Question: I had a small problem in my wordpress code I need to show a wordpress wp_editor in my page where it has array of values.the values are defined like the following
'''
$fields[] = array(
'name' => __('Class', 'my-theme'),
'desc' => __('', 'my-theme'),
'id' => 'class'.$n,
'std' => ( ( isset($class_text[$n]['class']) ) ? $class_text[$n]['class'] : '' ),
'type' => 'text');
'''
When I define my wp_editor like the above array it doesn't display where I want. Instead all the editors displayed at the top before any content in all pages.
I tried like the following set of array for the editor:
'''
$fields[] = array(
'name' => __('My Content', 'my-theme'),
'id' => 'sectioncontent'.$n,
'std' => ( ( isset($class_text[$n]['content']) ) ? $class_text[$n]['content'] : '' ),
'type' => wp_editor( '', 'sectioncontent'.$n ));
'''
Attached the image of my problem:

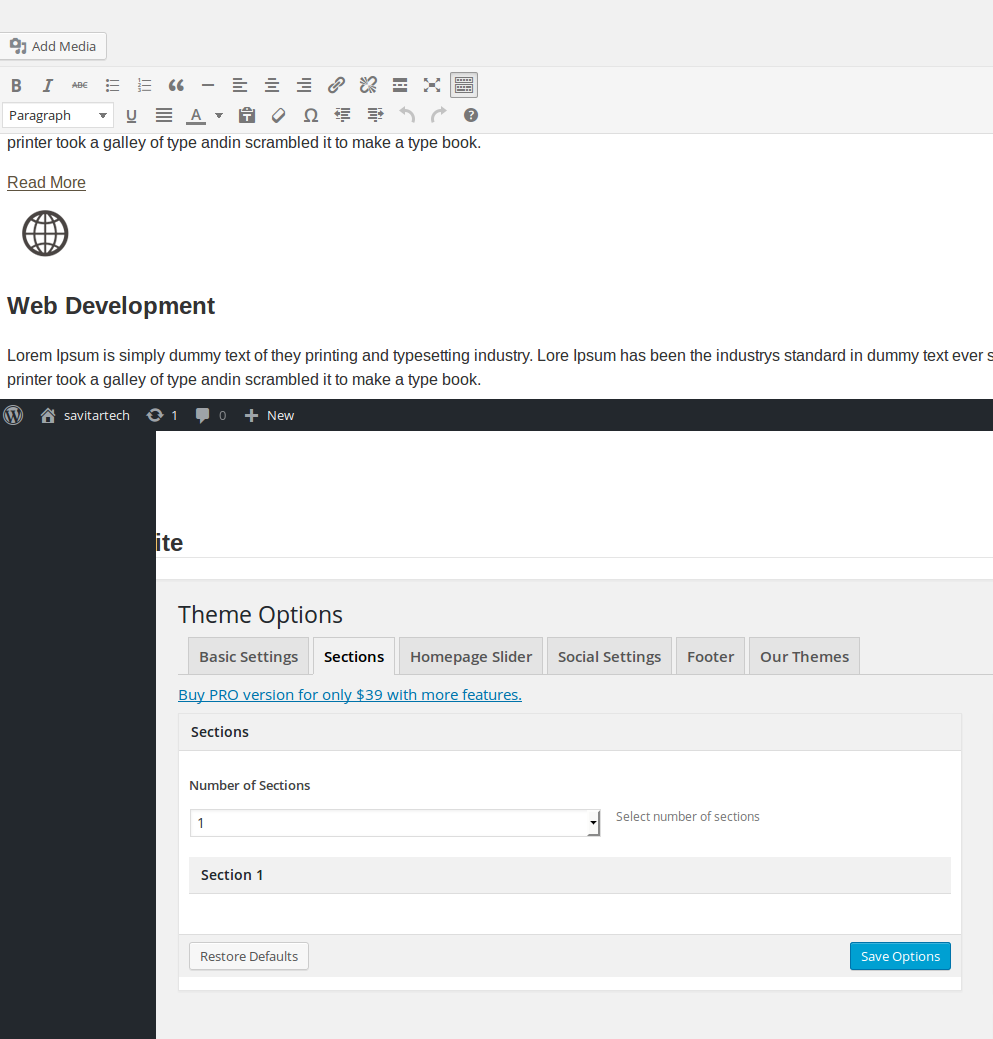
Answer: >
By default <URL> prints the textarea that's why you cannot assign it to any variable or array.
>
you can use <URL> of php to get printed data in variable like this:
'''
ob_start(); // Start output buffer
// Print the editor
wp_editor( '', 'sectioncontent'.$n );
// Store the printed data in $editor variable
$editor = ob_get_clean();
// And then you can assign that wp_editor to your array.
$fields[] = array(
'name' => __('My Content', 'my-theme'),
'id' => 'sectioncontent'.$n,
'std' => ( ( isset($class_text[$n]['content']) ) ? $class_text[$n]['content'] : '' ),
'type' => $editor); // <-- HERE
'''